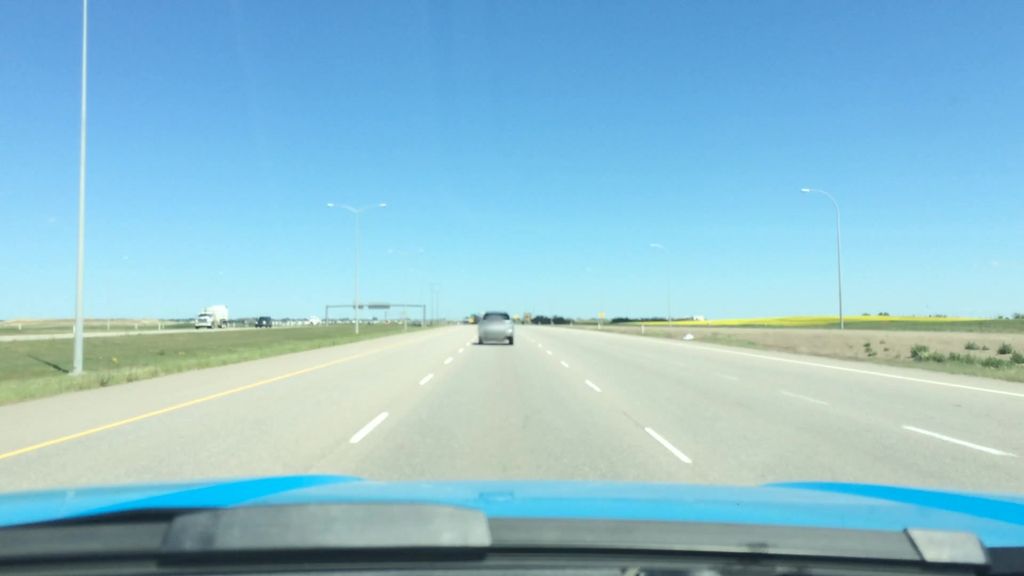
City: calgary